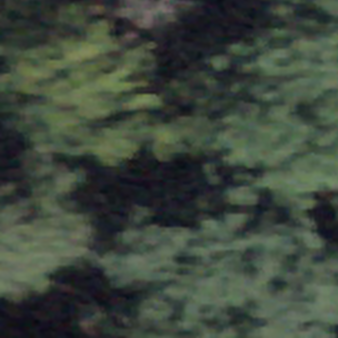
Label: other